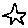
Label: star